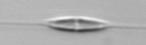
Label: Cylindrotheca